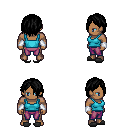
a pixel art fantasy rpg character, male body template, human, dark skin, teal pirate shirt, magenta pants, black bangs hairstyle, white cloth bracers, gray slippers, four views (front, back, left, right), 2x2 character sprite sheet, small pixel art, hard edges, no anti-aliasing